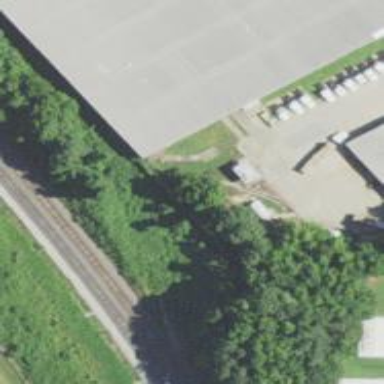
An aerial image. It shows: Abandoned railway.